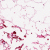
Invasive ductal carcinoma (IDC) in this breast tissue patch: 0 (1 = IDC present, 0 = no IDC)